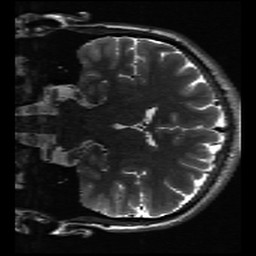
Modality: inplaneT2
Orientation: coronal